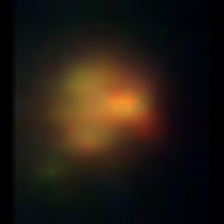
Taxon: NanoPlankton
Group: Other